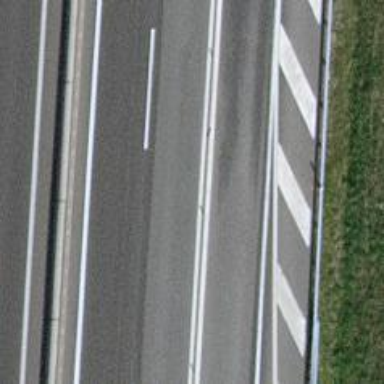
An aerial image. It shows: Asphalt motorway link.